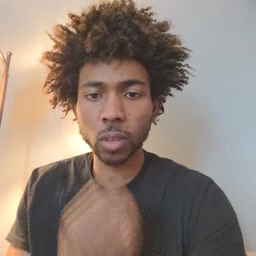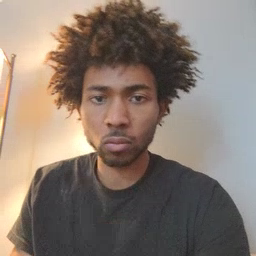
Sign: food